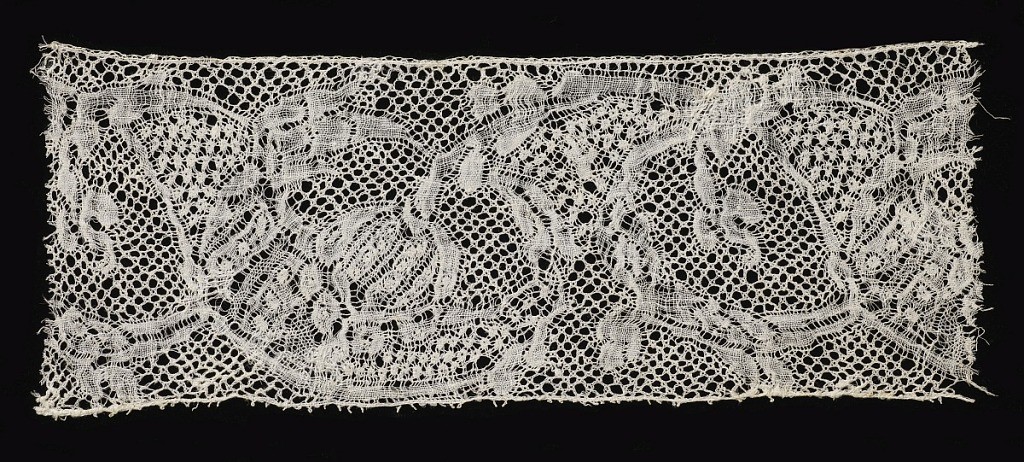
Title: Fragment
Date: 18th century
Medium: linen Technique: bobbin lace (Binche style)
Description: Binche-style fragment with a Binche ground in a design of floral and ribbon wreaths.